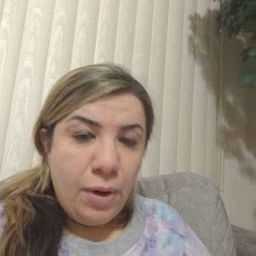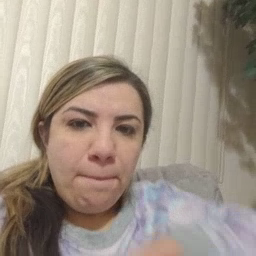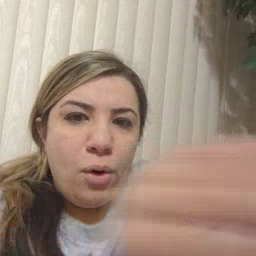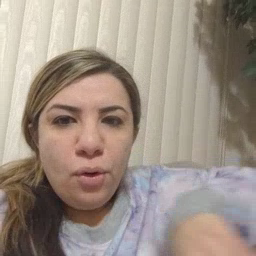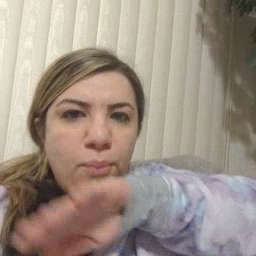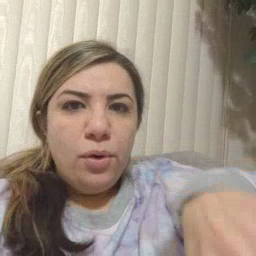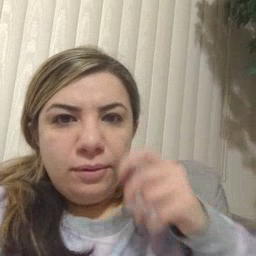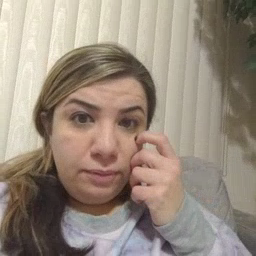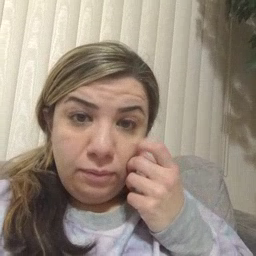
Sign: pool